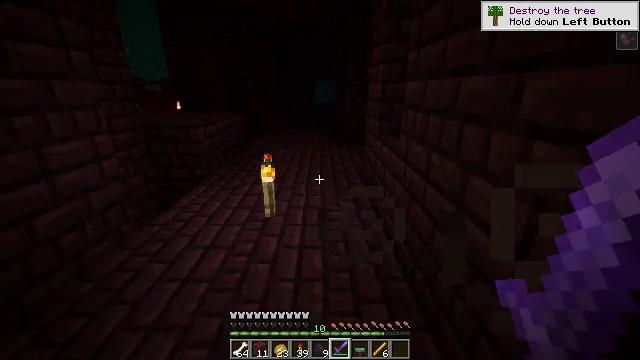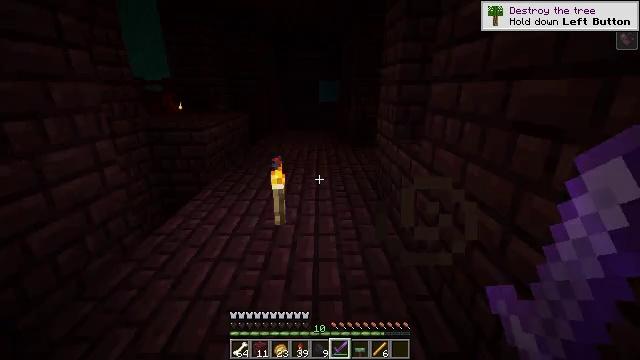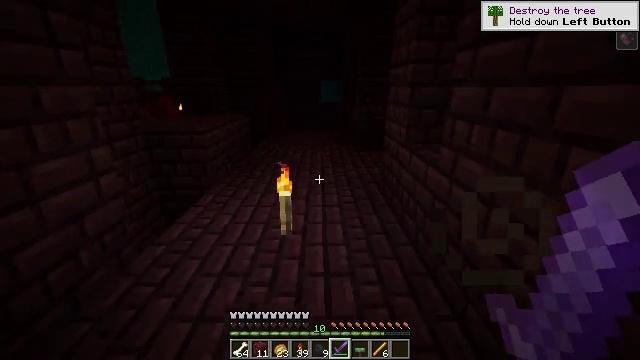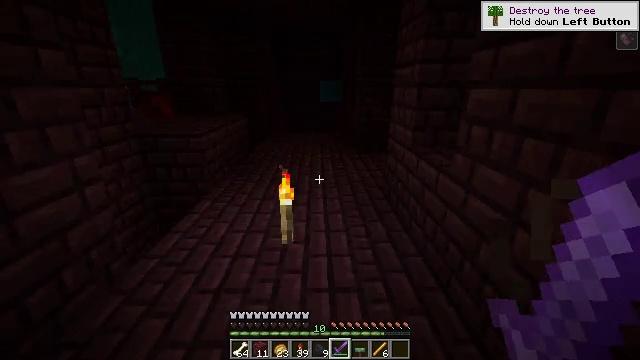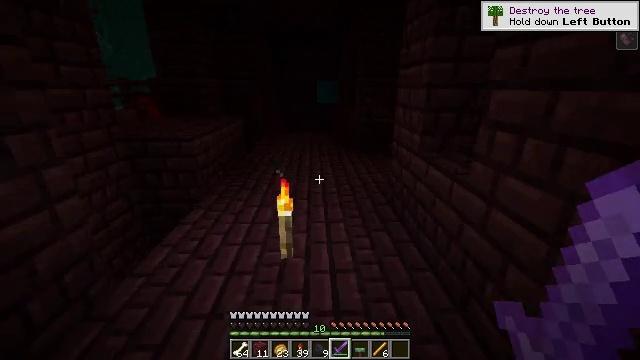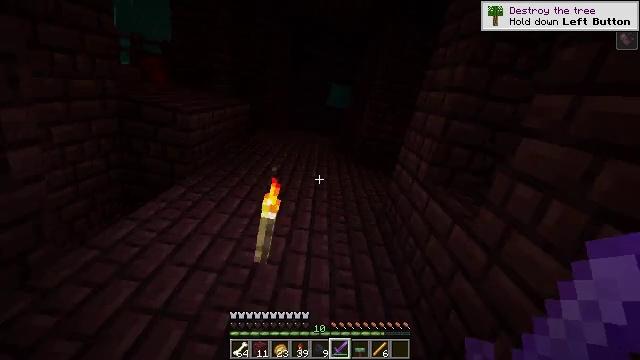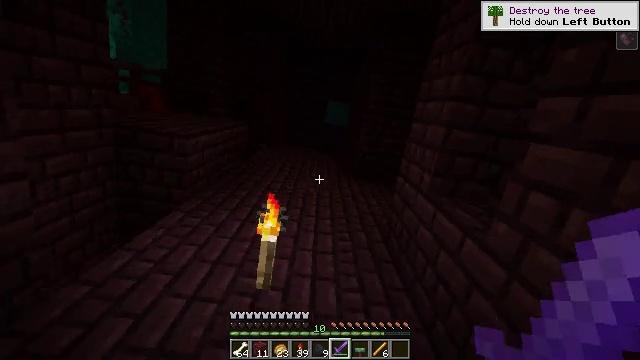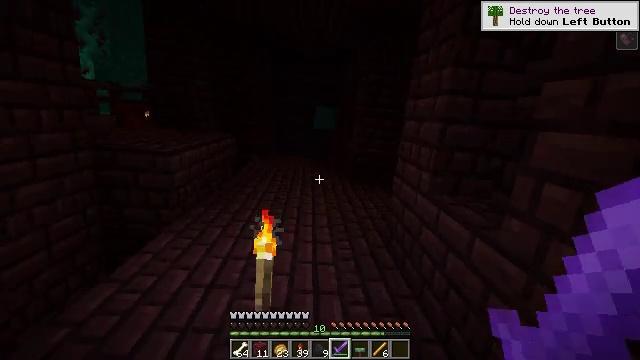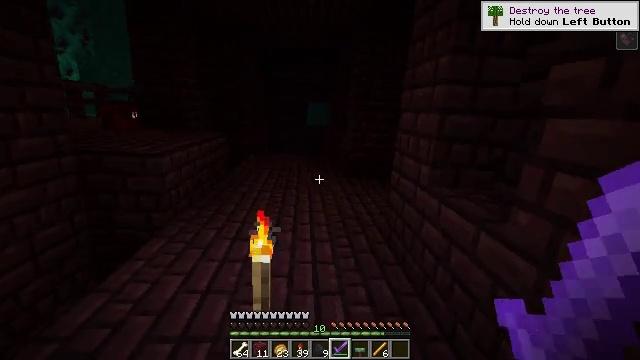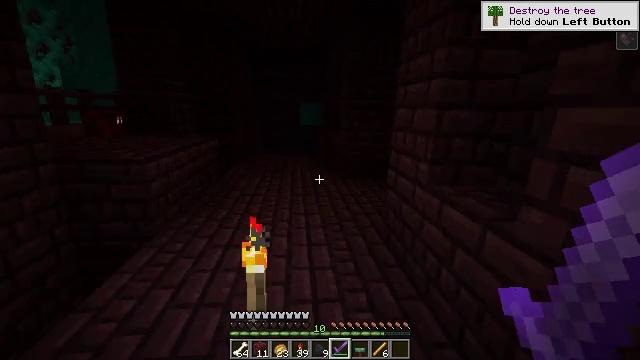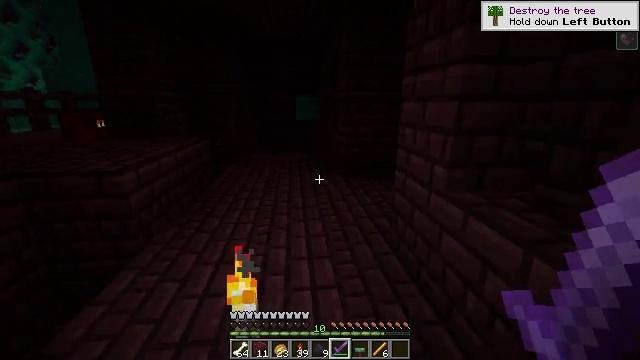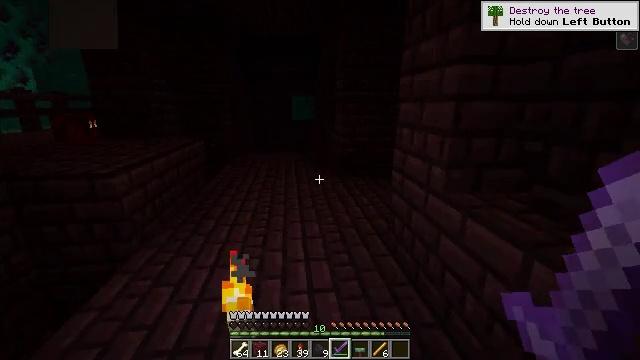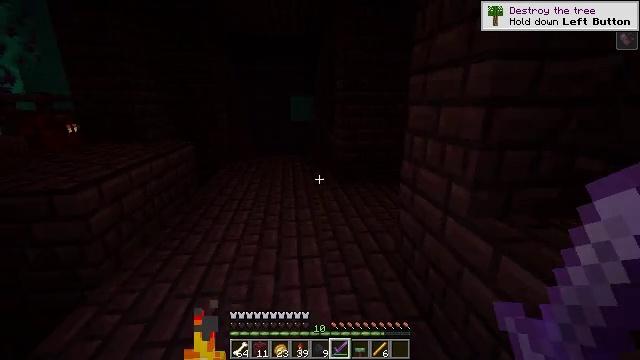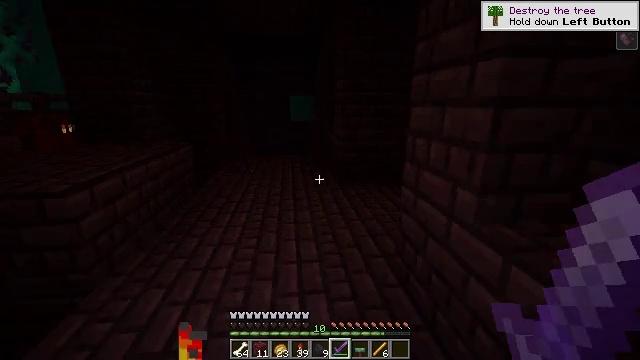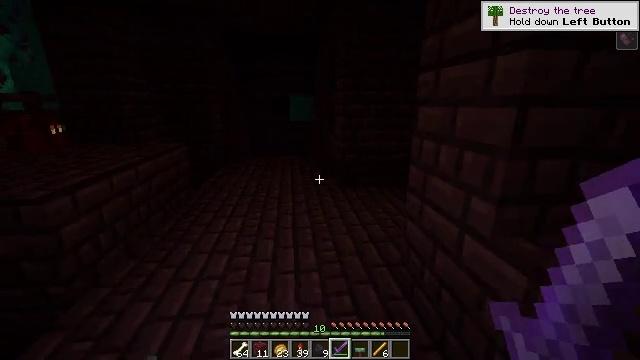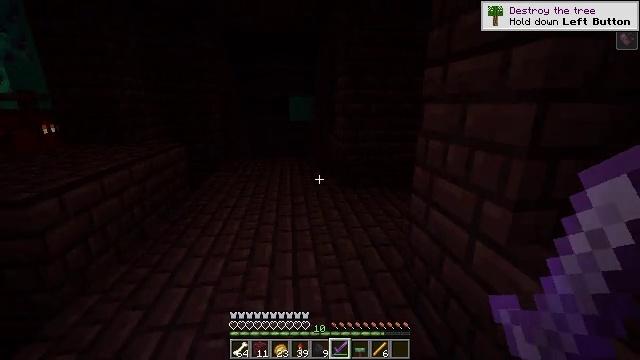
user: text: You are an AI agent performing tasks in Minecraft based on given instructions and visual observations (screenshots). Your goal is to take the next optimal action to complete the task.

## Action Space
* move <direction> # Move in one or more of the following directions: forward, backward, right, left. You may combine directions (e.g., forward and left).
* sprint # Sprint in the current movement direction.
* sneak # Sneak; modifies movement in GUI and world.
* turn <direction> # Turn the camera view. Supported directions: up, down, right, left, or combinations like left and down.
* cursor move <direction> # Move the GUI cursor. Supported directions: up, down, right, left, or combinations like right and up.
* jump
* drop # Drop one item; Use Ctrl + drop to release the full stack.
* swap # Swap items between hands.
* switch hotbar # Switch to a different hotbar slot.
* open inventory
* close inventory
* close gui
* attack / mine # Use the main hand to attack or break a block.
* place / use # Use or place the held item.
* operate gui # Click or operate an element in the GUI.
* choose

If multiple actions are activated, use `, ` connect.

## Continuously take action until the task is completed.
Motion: motion action
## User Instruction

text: Defeat a magma cube.
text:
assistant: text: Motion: move forward and move left
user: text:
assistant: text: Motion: move forward
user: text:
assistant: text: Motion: move forward
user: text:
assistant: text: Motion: move forward
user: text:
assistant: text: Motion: move forward, turn right
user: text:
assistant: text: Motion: move forward, turn left and up
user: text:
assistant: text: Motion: move forward, turn right and up
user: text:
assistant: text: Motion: move forward, turn right
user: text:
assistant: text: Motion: move forward, turn right
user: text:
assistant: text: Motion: move forward, turn down
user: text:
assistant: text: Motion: move forward
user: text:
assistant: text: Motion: move forward
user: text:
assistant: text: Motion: move forward
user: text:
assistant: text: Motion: no_op
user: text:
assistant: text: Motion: no_op
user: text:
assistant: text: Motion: no_op
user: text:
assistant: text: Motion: no_op
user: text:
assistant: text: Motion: no_op
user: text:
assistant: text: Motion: no_op
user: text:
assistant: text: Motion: no_op
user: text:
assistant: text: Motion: turn left
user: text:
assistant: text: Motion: turn left
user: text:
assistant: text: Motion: turn left
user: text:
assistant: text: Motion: move forward, turn left and up
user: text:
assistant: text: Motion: move forward, turn left and up
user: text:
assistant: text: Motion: move forward
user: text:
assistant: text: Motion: move forward
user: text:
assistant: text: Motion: move forward
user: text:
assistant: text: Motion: move forward
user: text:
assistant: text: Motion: move forward and move right